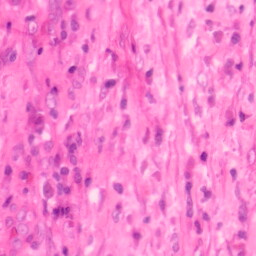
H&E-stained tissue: Colon